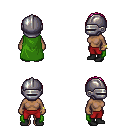
a pixel art fantasy rpg character, female body template, human, dark skin, green cape, red pants, pink parted hairstyle, metal helm, bracelets, black shoes, four views (front, back, left, right), 2x2 character sprite sheet, small pixel art, hard edges, no anti-aliasing